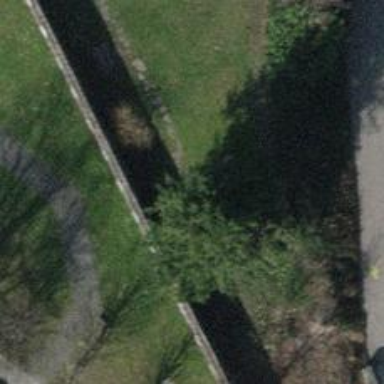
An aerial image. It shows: Brown bench in the vicinity.